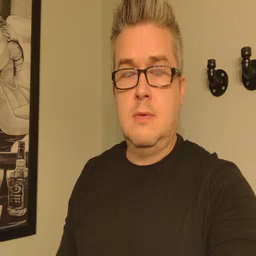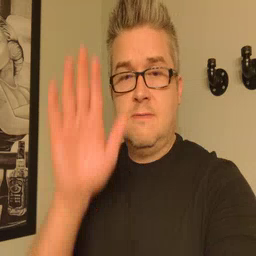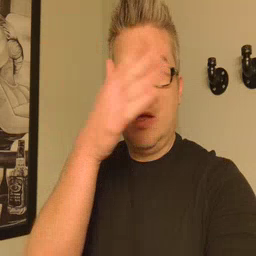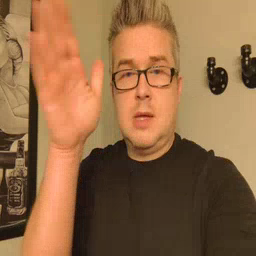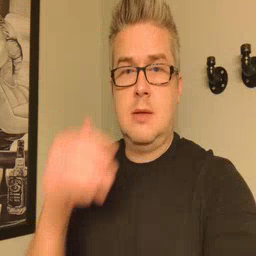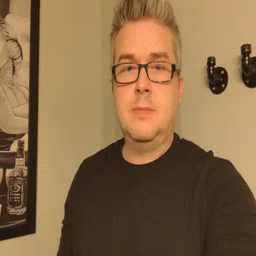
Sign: flag